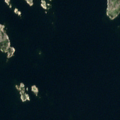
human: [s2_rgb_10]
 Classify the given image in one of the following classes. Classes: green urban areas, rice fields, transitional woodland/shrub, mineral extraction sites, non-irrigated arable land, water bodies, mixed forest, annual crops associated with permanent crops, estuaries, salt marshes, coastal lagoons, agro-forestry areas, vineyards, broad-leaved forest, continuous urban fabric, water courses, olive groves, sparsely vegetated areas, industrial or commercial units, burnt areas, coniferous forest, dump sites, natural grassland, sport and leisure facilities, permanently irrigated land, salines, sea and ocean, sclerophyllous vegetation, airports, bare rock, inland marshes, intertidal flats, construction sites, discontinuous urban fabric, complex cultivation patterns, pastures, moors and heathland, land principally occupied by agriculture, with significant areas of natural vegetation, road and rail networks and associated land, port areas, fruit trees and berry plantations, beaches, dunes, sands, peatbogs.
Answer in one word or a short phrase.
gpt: sea and ocean